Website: macys
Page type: customer-info-address
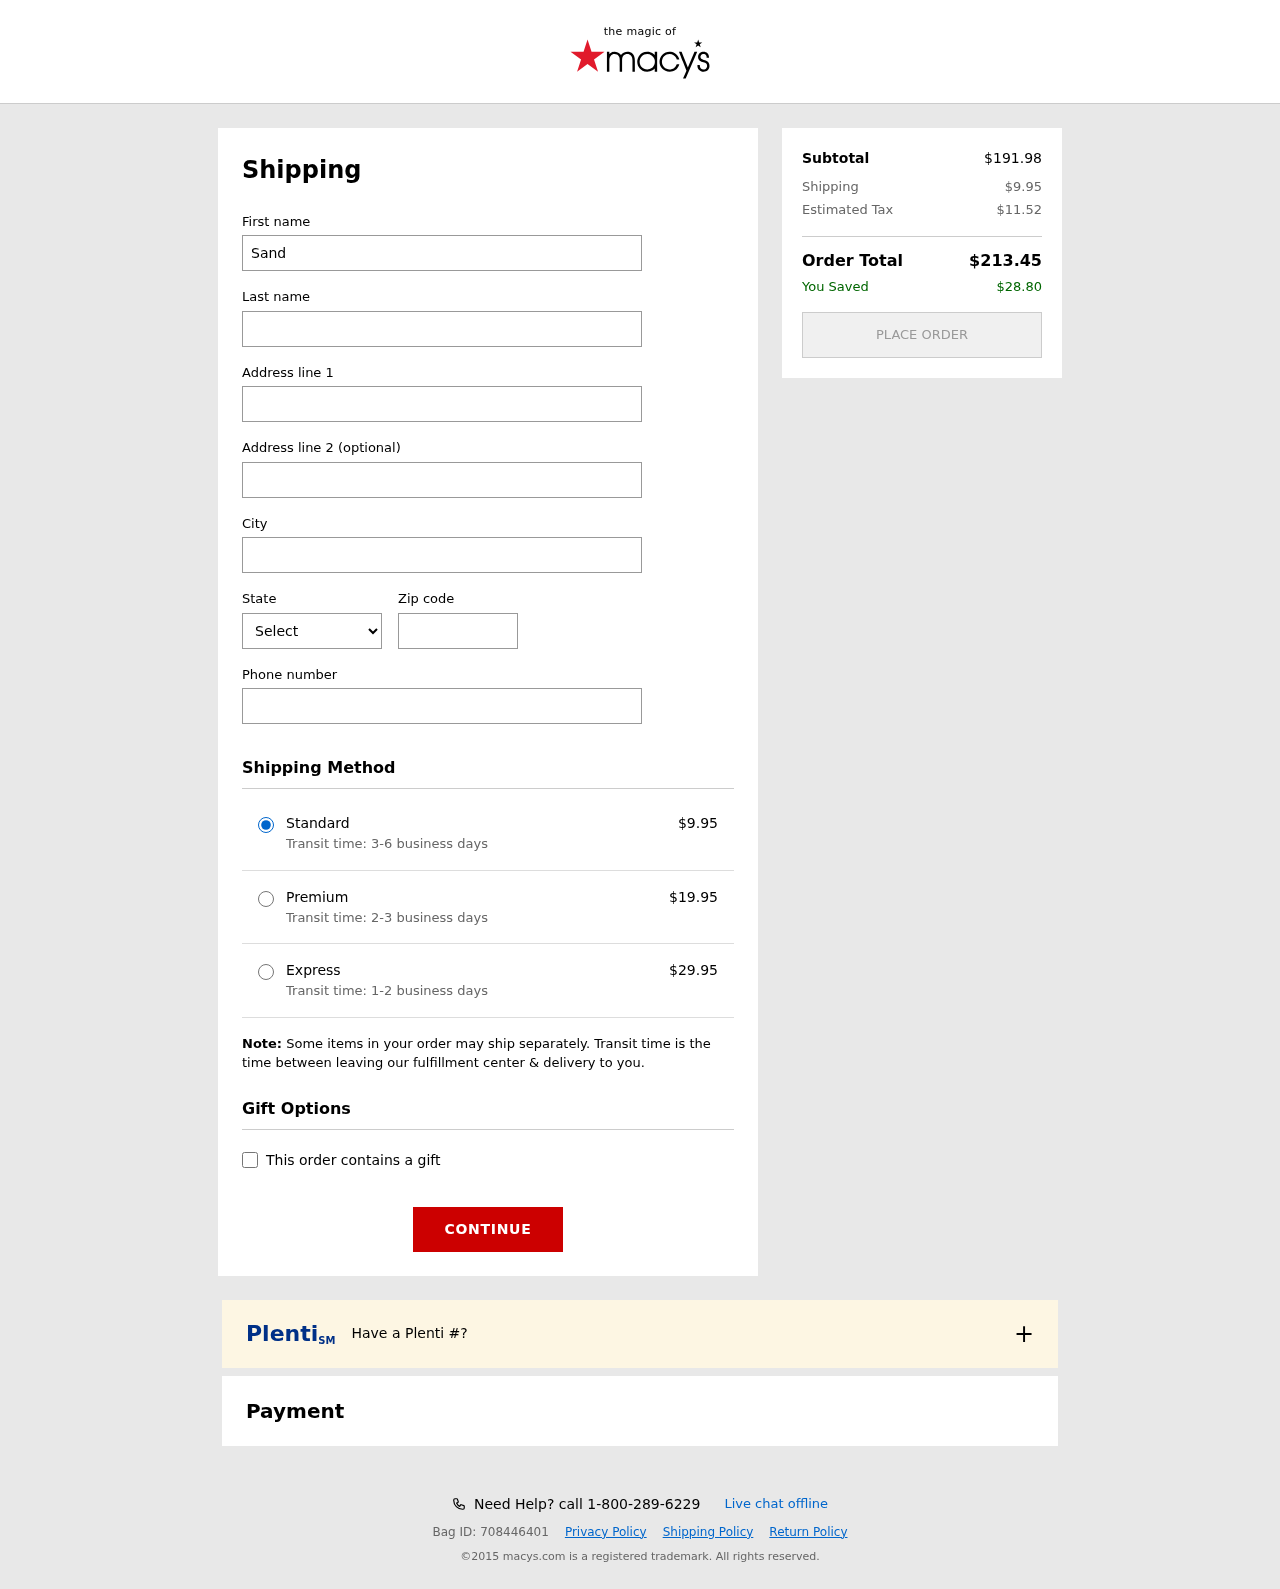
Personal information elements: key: PII_CITY
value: East Tracieshire
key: PII_FIRSTNAME
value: Sandra
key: PII_LASTNAME
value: Johnson
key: PII_PHONE
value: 5925045442
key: PII_POSTCODE
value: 03796
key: PII_STATE_ABBR
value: IL
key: PII_STREET
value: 10696 Griffith Fields Suite 963
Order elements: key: ORDER_SHIPPING_COST
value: $9.95
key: ORDER_SHIPPING_COST_PREMIUM
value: $19.95
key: ORDER_SHIPPING_COST_EXPRESS
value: $29.95
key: ORDER_SUBTOTAL
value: $191.98
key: ORDER_TAX
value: $11.52
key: ORDER_TOTAL
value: $213.45
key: ORDER_SAVINGS
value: $28.80